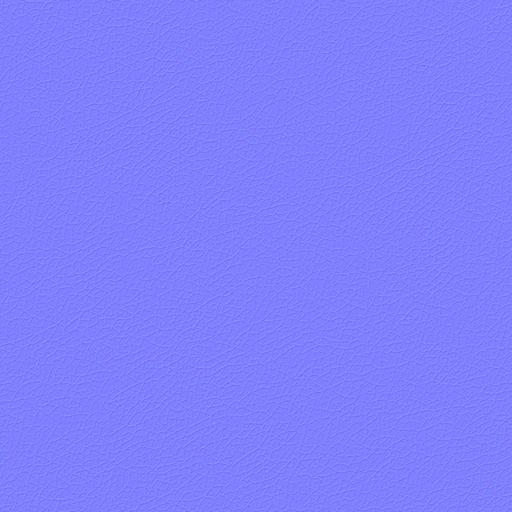
brown clean dark leather